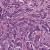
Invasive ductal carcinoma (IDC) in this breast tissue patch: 1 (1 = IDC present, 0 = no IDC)